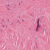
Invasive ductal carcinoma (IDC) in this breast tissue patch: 0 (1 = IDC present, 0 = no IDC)